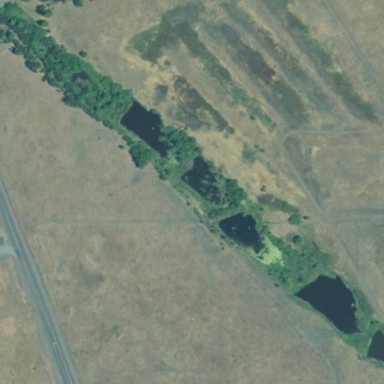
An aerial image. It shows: Marshy wetland area.